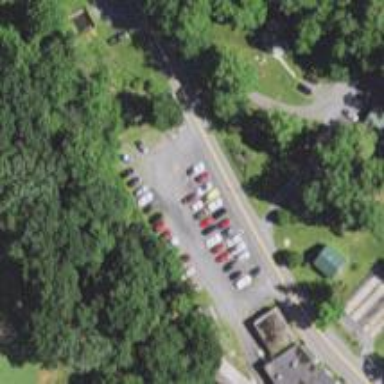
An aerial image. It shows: Parking area with unpaved surface.